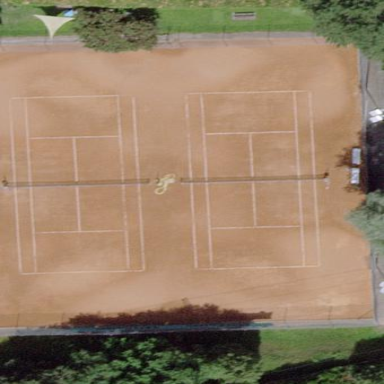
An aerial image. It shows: Tennis pitch with clay surface for leisure sports.